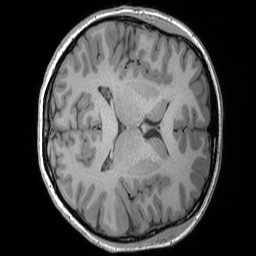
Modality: T1w
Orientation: axial
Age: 19
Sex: female
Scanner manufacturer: siemens
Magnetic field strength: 3 T
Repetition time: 1.9 s
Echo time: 0.00302 s